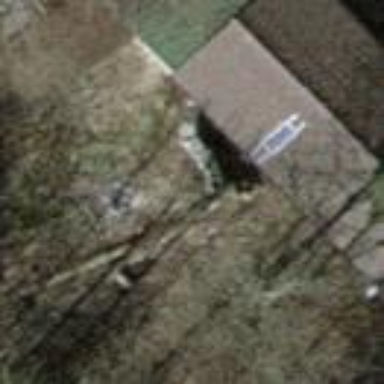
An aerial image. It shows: Cabin is depicted in the image.